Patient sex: M
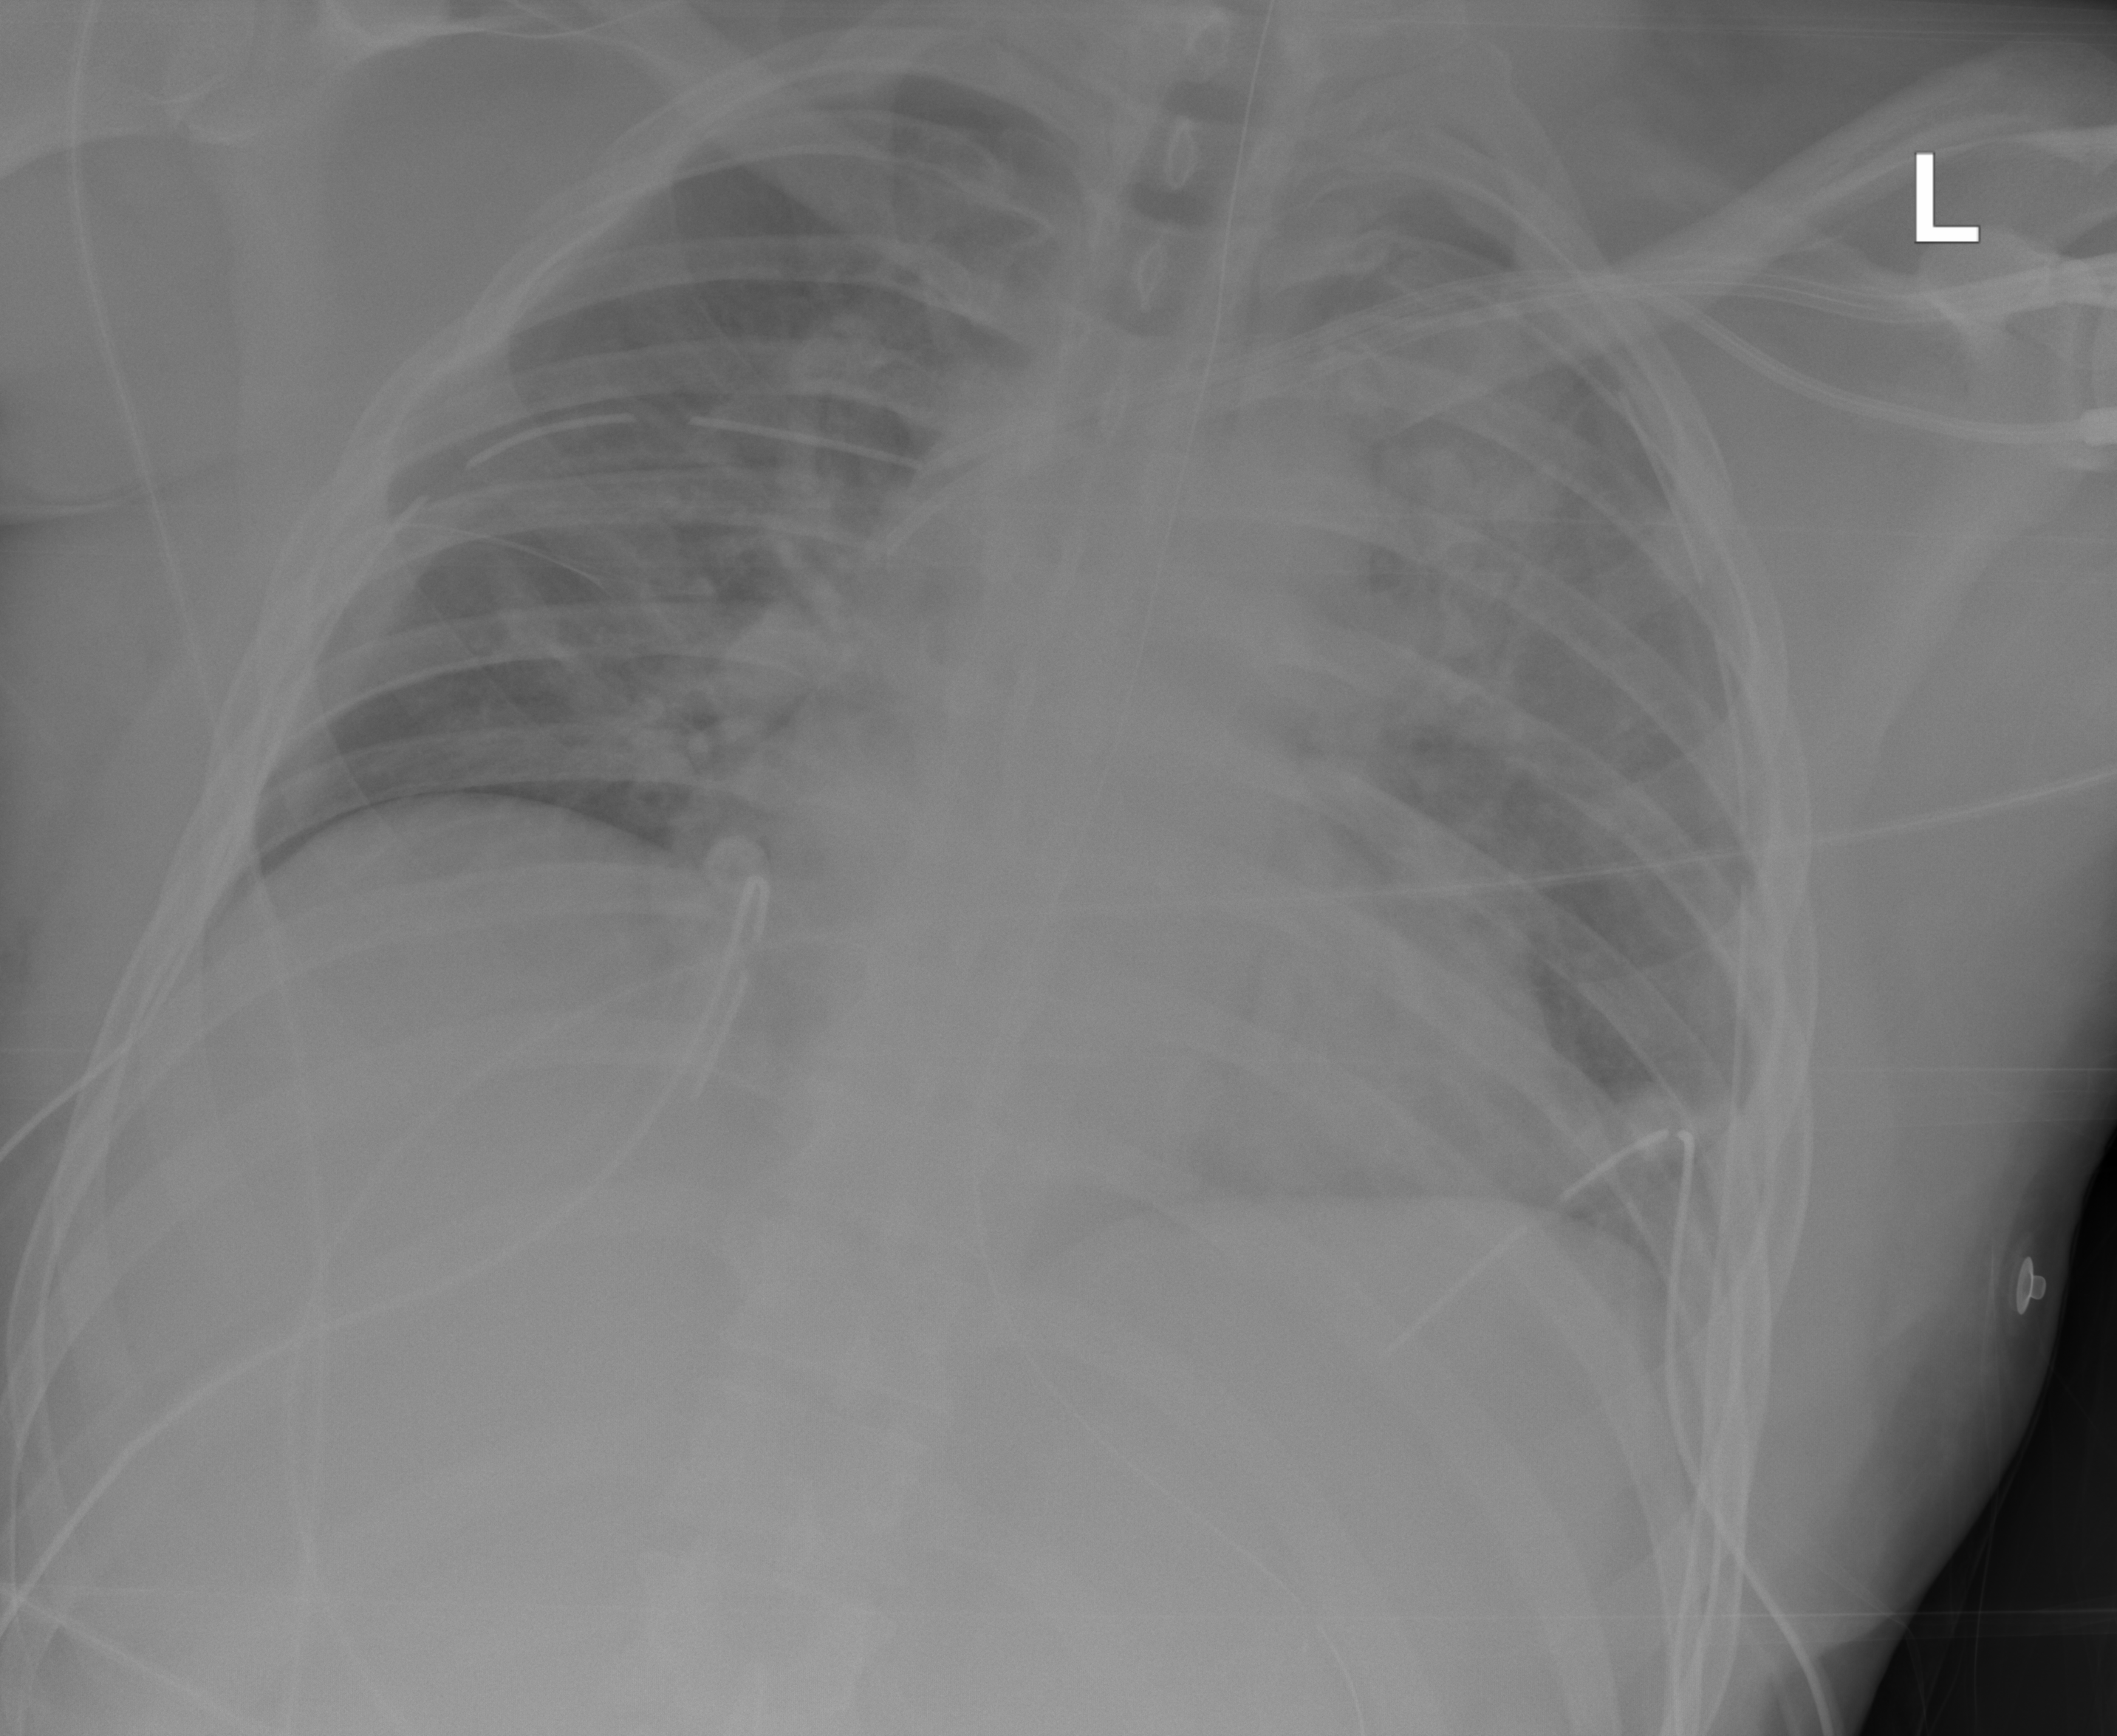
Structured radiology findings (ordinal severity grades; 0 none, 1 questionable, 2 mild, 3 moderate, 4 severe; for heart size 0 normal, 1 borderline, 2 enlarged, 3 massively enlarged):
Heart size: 2
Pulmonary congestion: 2
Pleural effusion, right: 0
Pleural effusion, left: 1
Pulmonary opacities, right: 2
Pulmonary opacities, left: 3
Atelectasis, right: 0
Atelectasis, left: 3